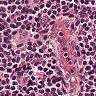
Metastatic tissue present: no